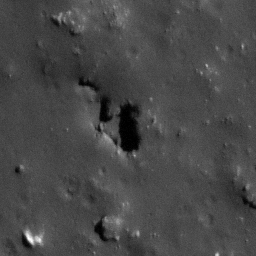
Pit: Wood T 1a
Host crater: Wood T
Host type: impact_melt
Lunar coordinates: latitude 43.888, longitude 235.754